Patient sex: F
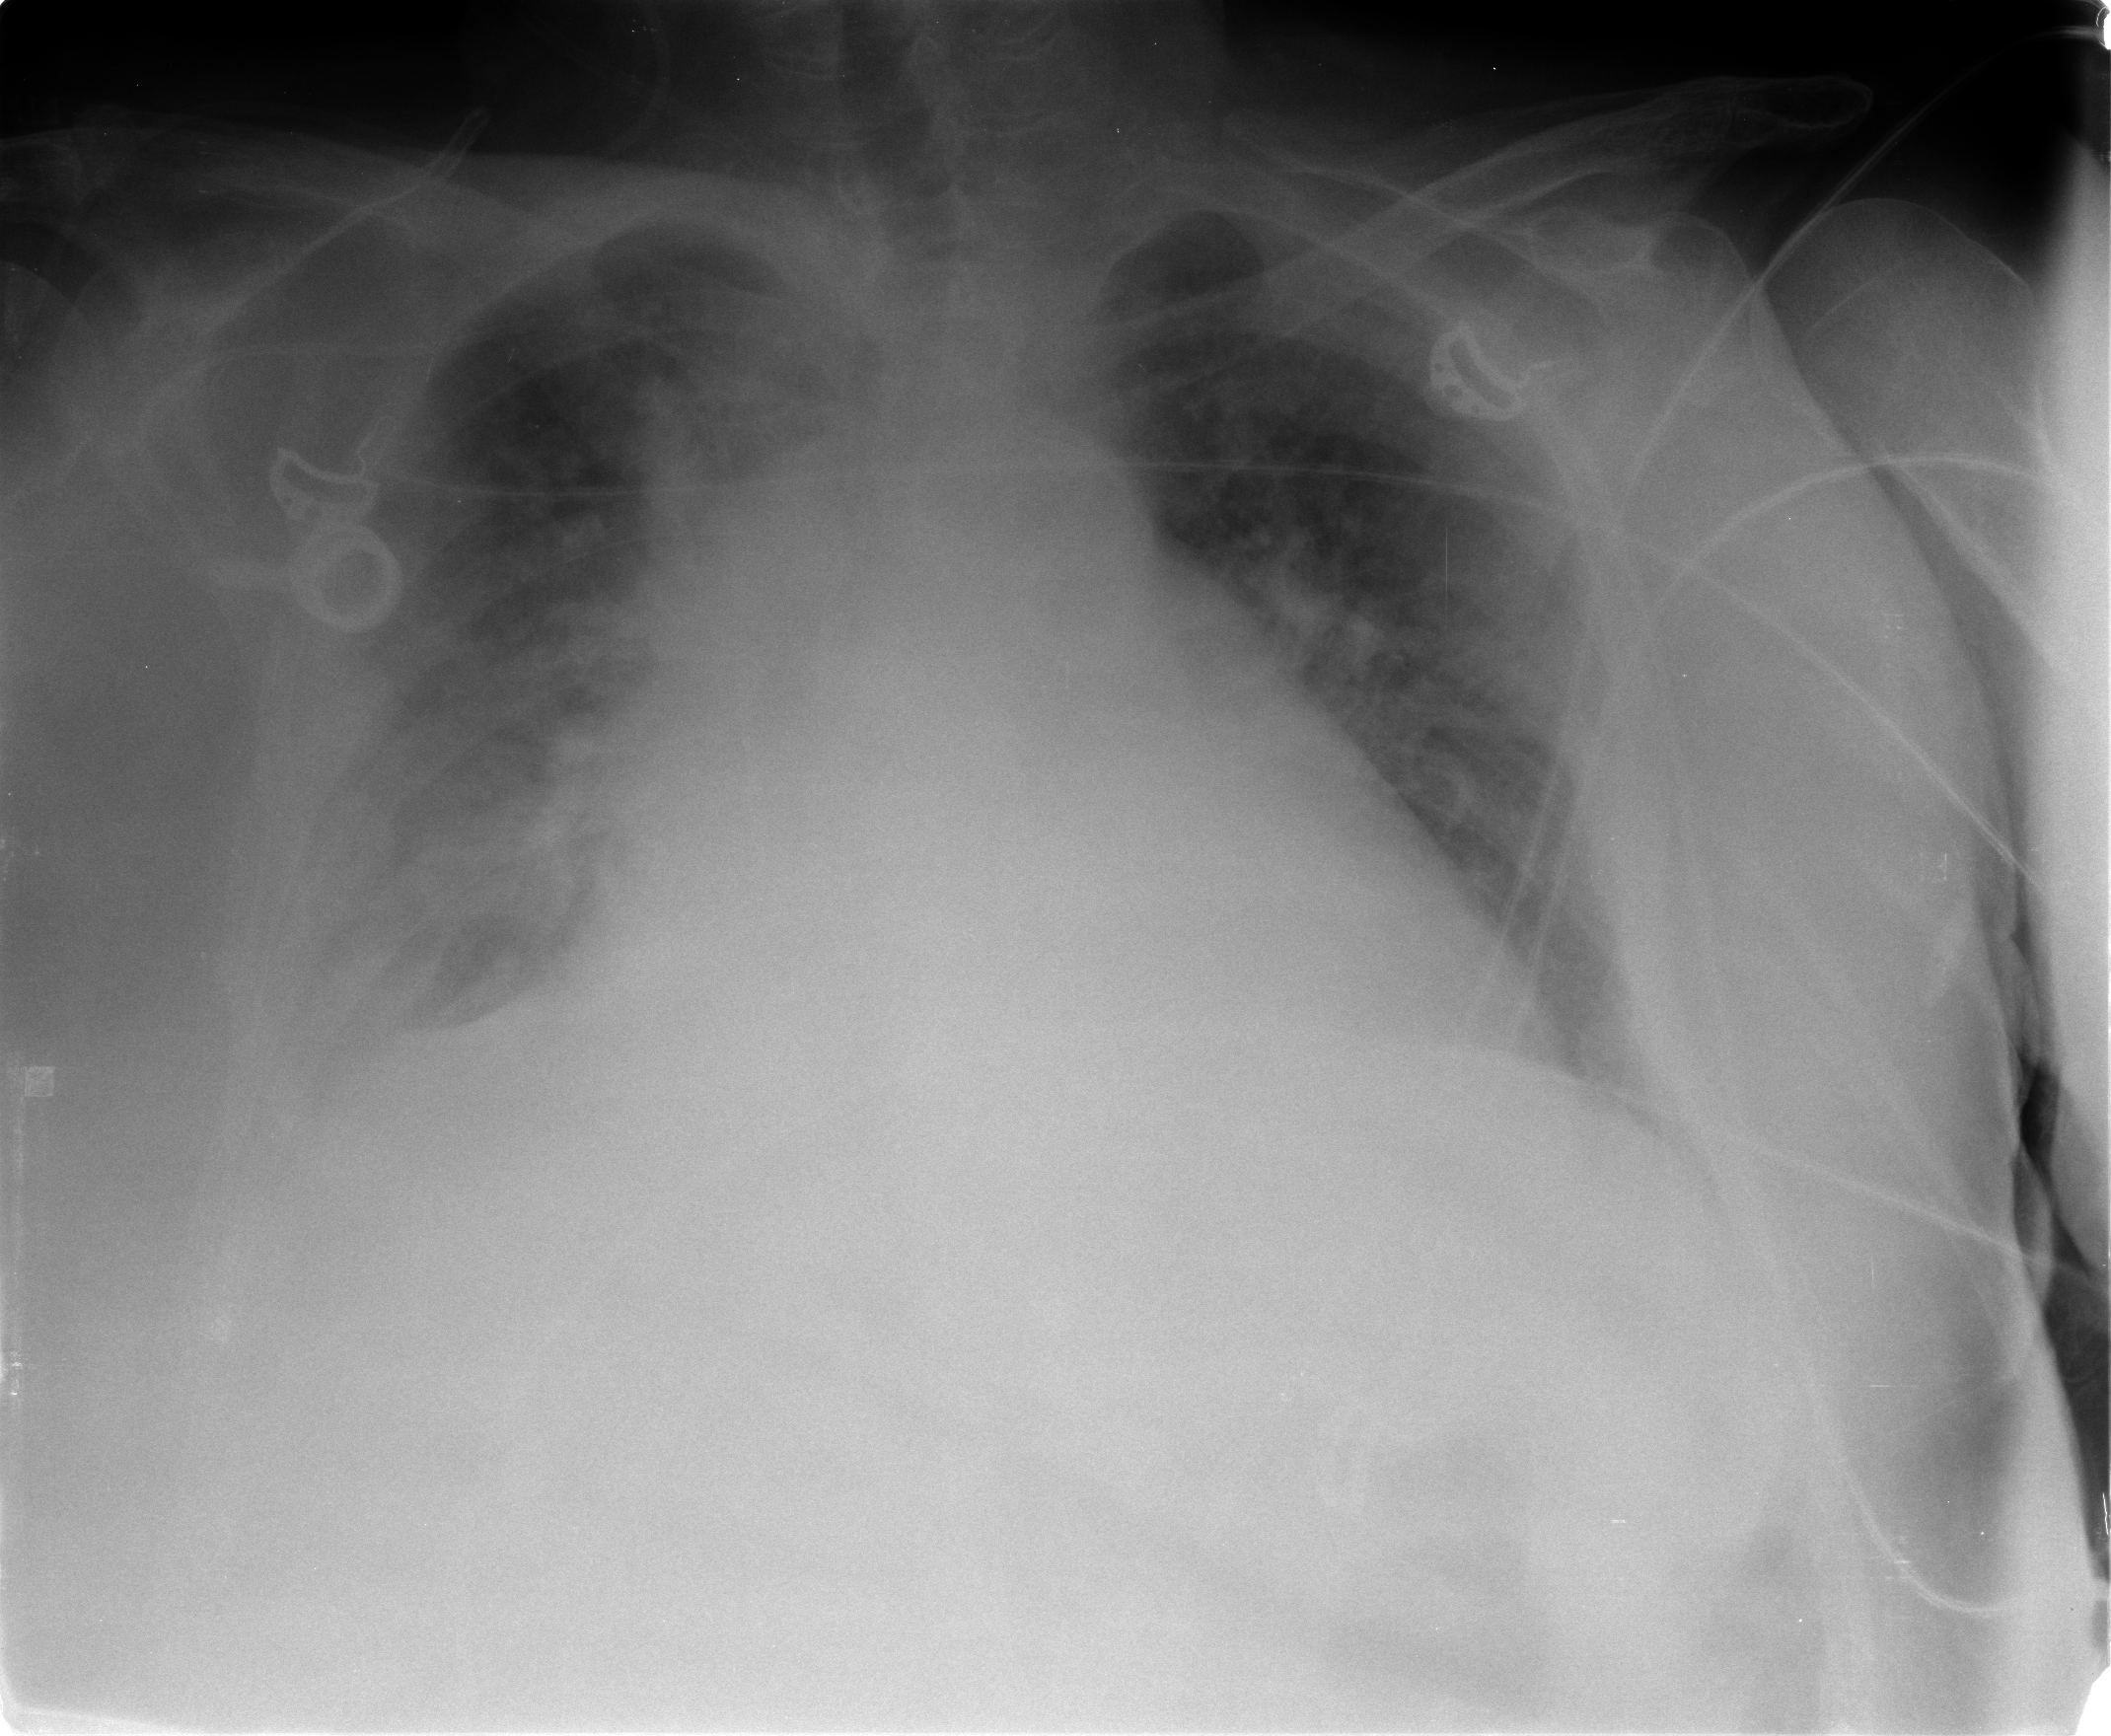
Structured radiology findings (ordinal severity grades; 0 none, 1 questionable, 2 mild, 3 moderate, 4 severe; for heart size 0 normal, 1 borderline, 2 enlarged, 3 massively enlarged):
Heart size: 2
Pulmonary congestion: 2
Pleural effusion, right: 3
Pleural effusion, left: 0
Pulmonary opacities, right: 2
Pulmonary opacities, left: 2
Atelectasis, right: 3
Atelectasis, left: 2